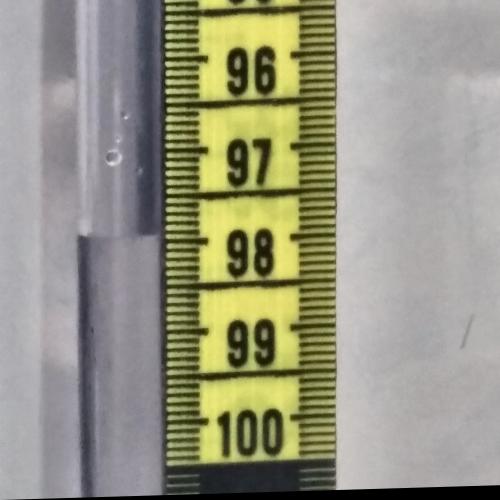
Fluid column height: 97.9 cm